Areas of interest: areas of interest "Shopping Mall"
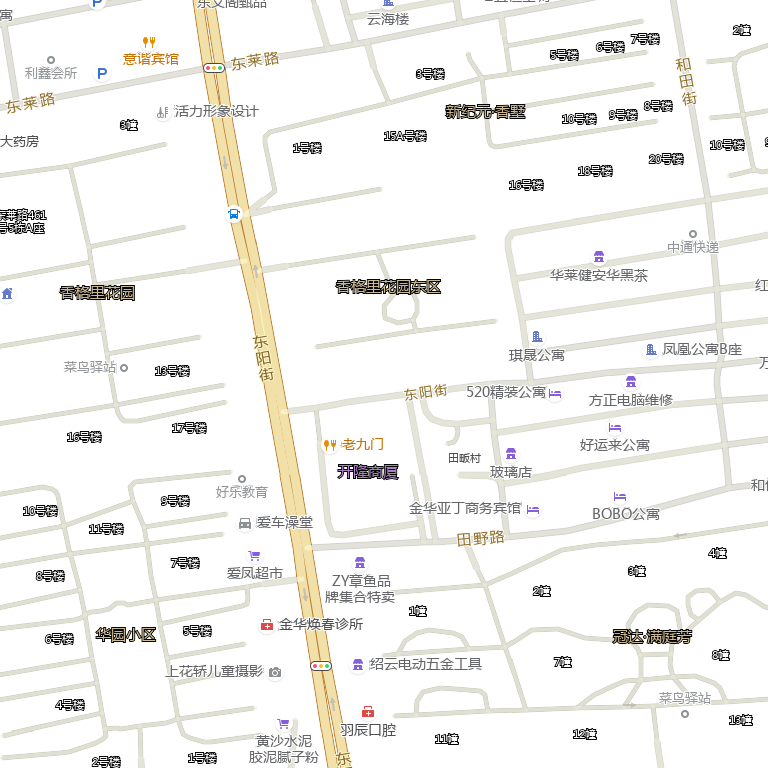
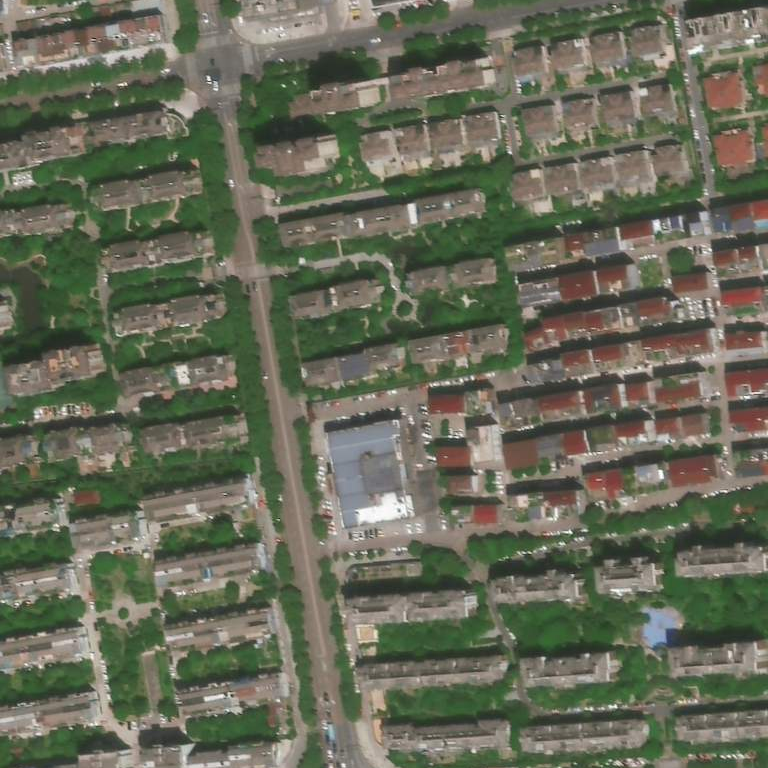